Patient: sex F, age 56
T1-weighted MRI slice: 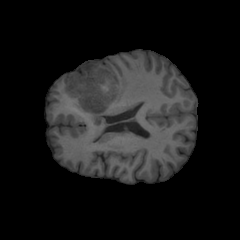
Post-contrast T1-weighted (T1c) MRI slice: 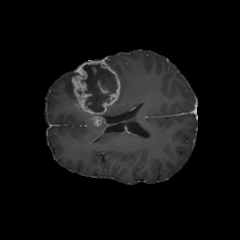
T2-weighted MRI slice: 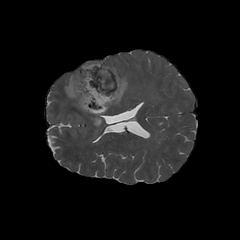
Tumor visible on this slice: yes
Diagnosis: Glioblastoma, IDH-wildtype
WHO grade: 4